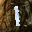
Label: 1